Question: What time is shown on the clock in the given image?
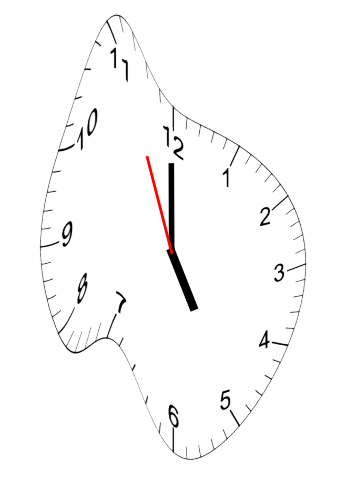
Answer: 04:59:56